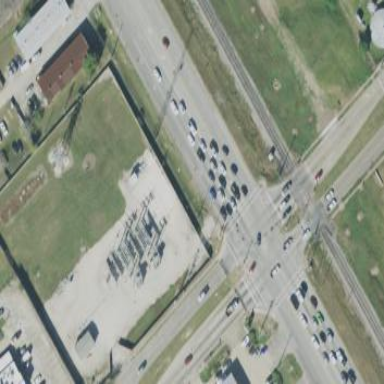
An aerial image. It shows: Outdoor power substation surrounded by fence. The substation operates at the distribution level.